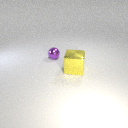
large yellow metal cube to the right of small purple metal sphere